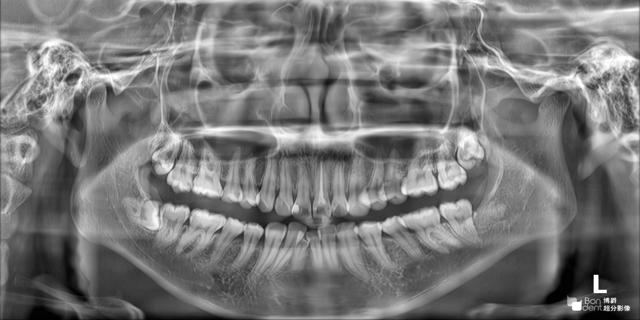
adult